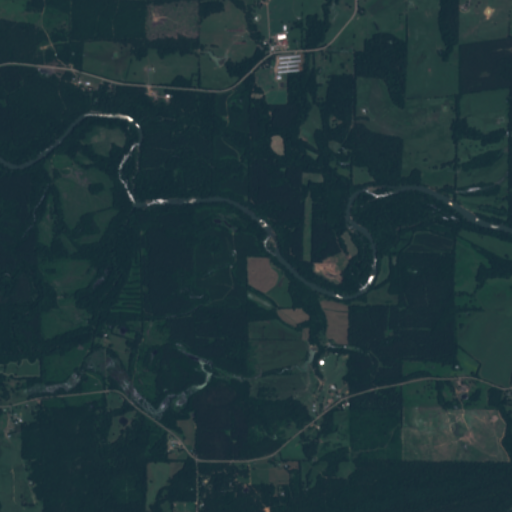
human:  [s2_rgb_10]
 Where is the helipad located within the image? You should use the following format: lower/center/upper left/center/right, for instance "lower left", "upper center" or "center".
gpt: The helipad is located in the upper center of the image.
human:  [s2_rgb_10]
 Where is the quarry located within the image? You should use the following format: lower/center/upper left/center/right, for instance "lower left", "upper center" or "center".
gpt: There is no quarry in the image.